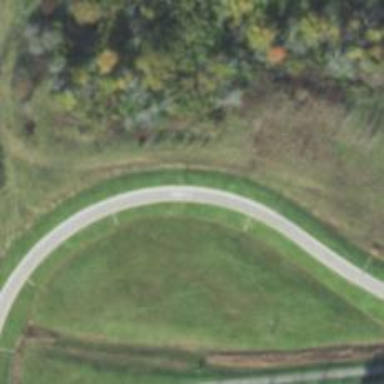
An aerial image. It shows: Asphalt road at the secondary link level.